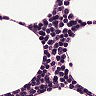
Metastatic tissue present: no